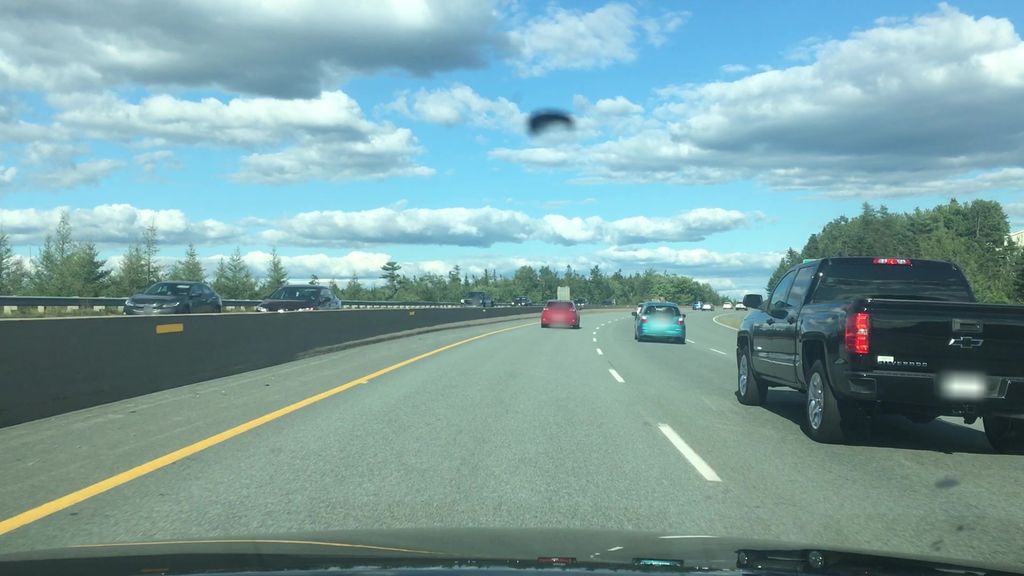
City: halifax